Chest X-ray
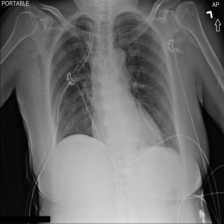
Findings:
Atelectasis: negative
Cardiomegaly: negative
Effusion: negative
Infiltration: negative
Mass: negative
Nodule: negative
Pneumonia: negative
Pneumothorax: negative
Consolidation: negative
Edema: negative
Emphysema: positive
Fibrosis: negative
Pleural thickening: negative
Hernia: negative